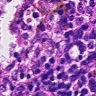
Metastatic tissue present: no